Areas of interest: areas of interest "Dazu Science and Technology Museum"
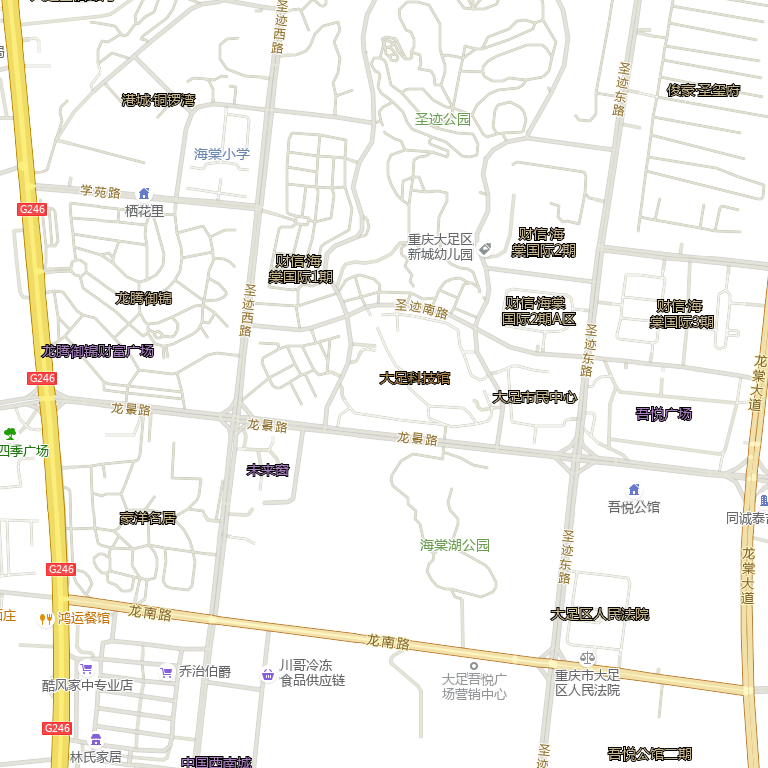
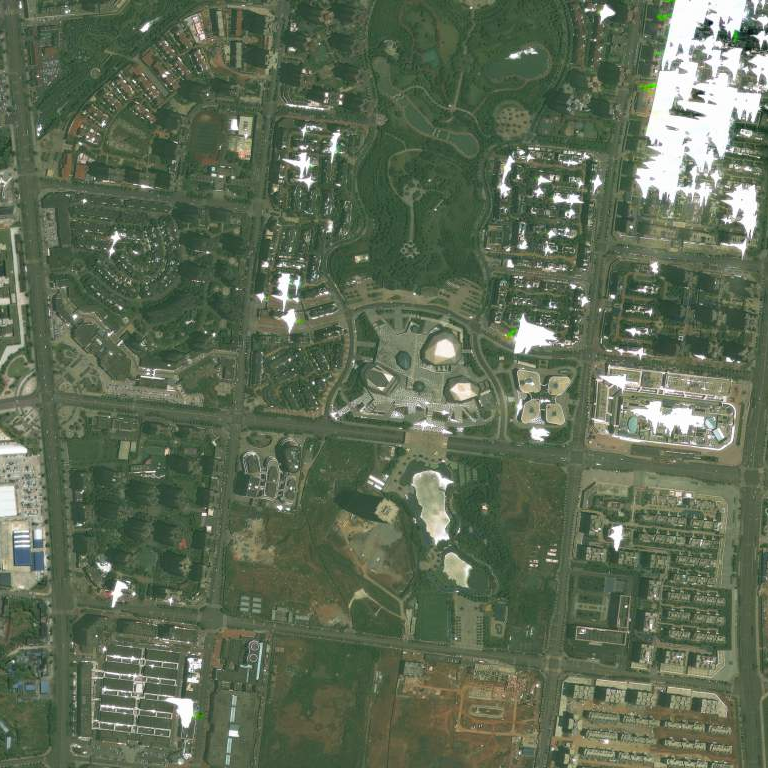